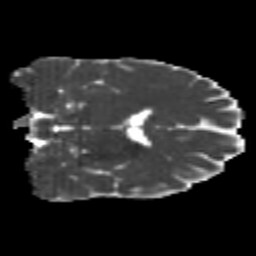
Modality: MD
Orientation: coronal
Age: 22
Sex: male
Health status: healthy
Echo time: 0.074 s